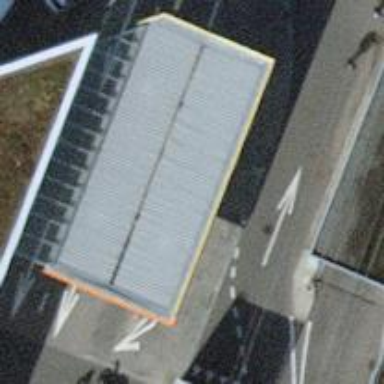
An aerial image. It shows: Kiosk near fuel station.